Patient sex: F
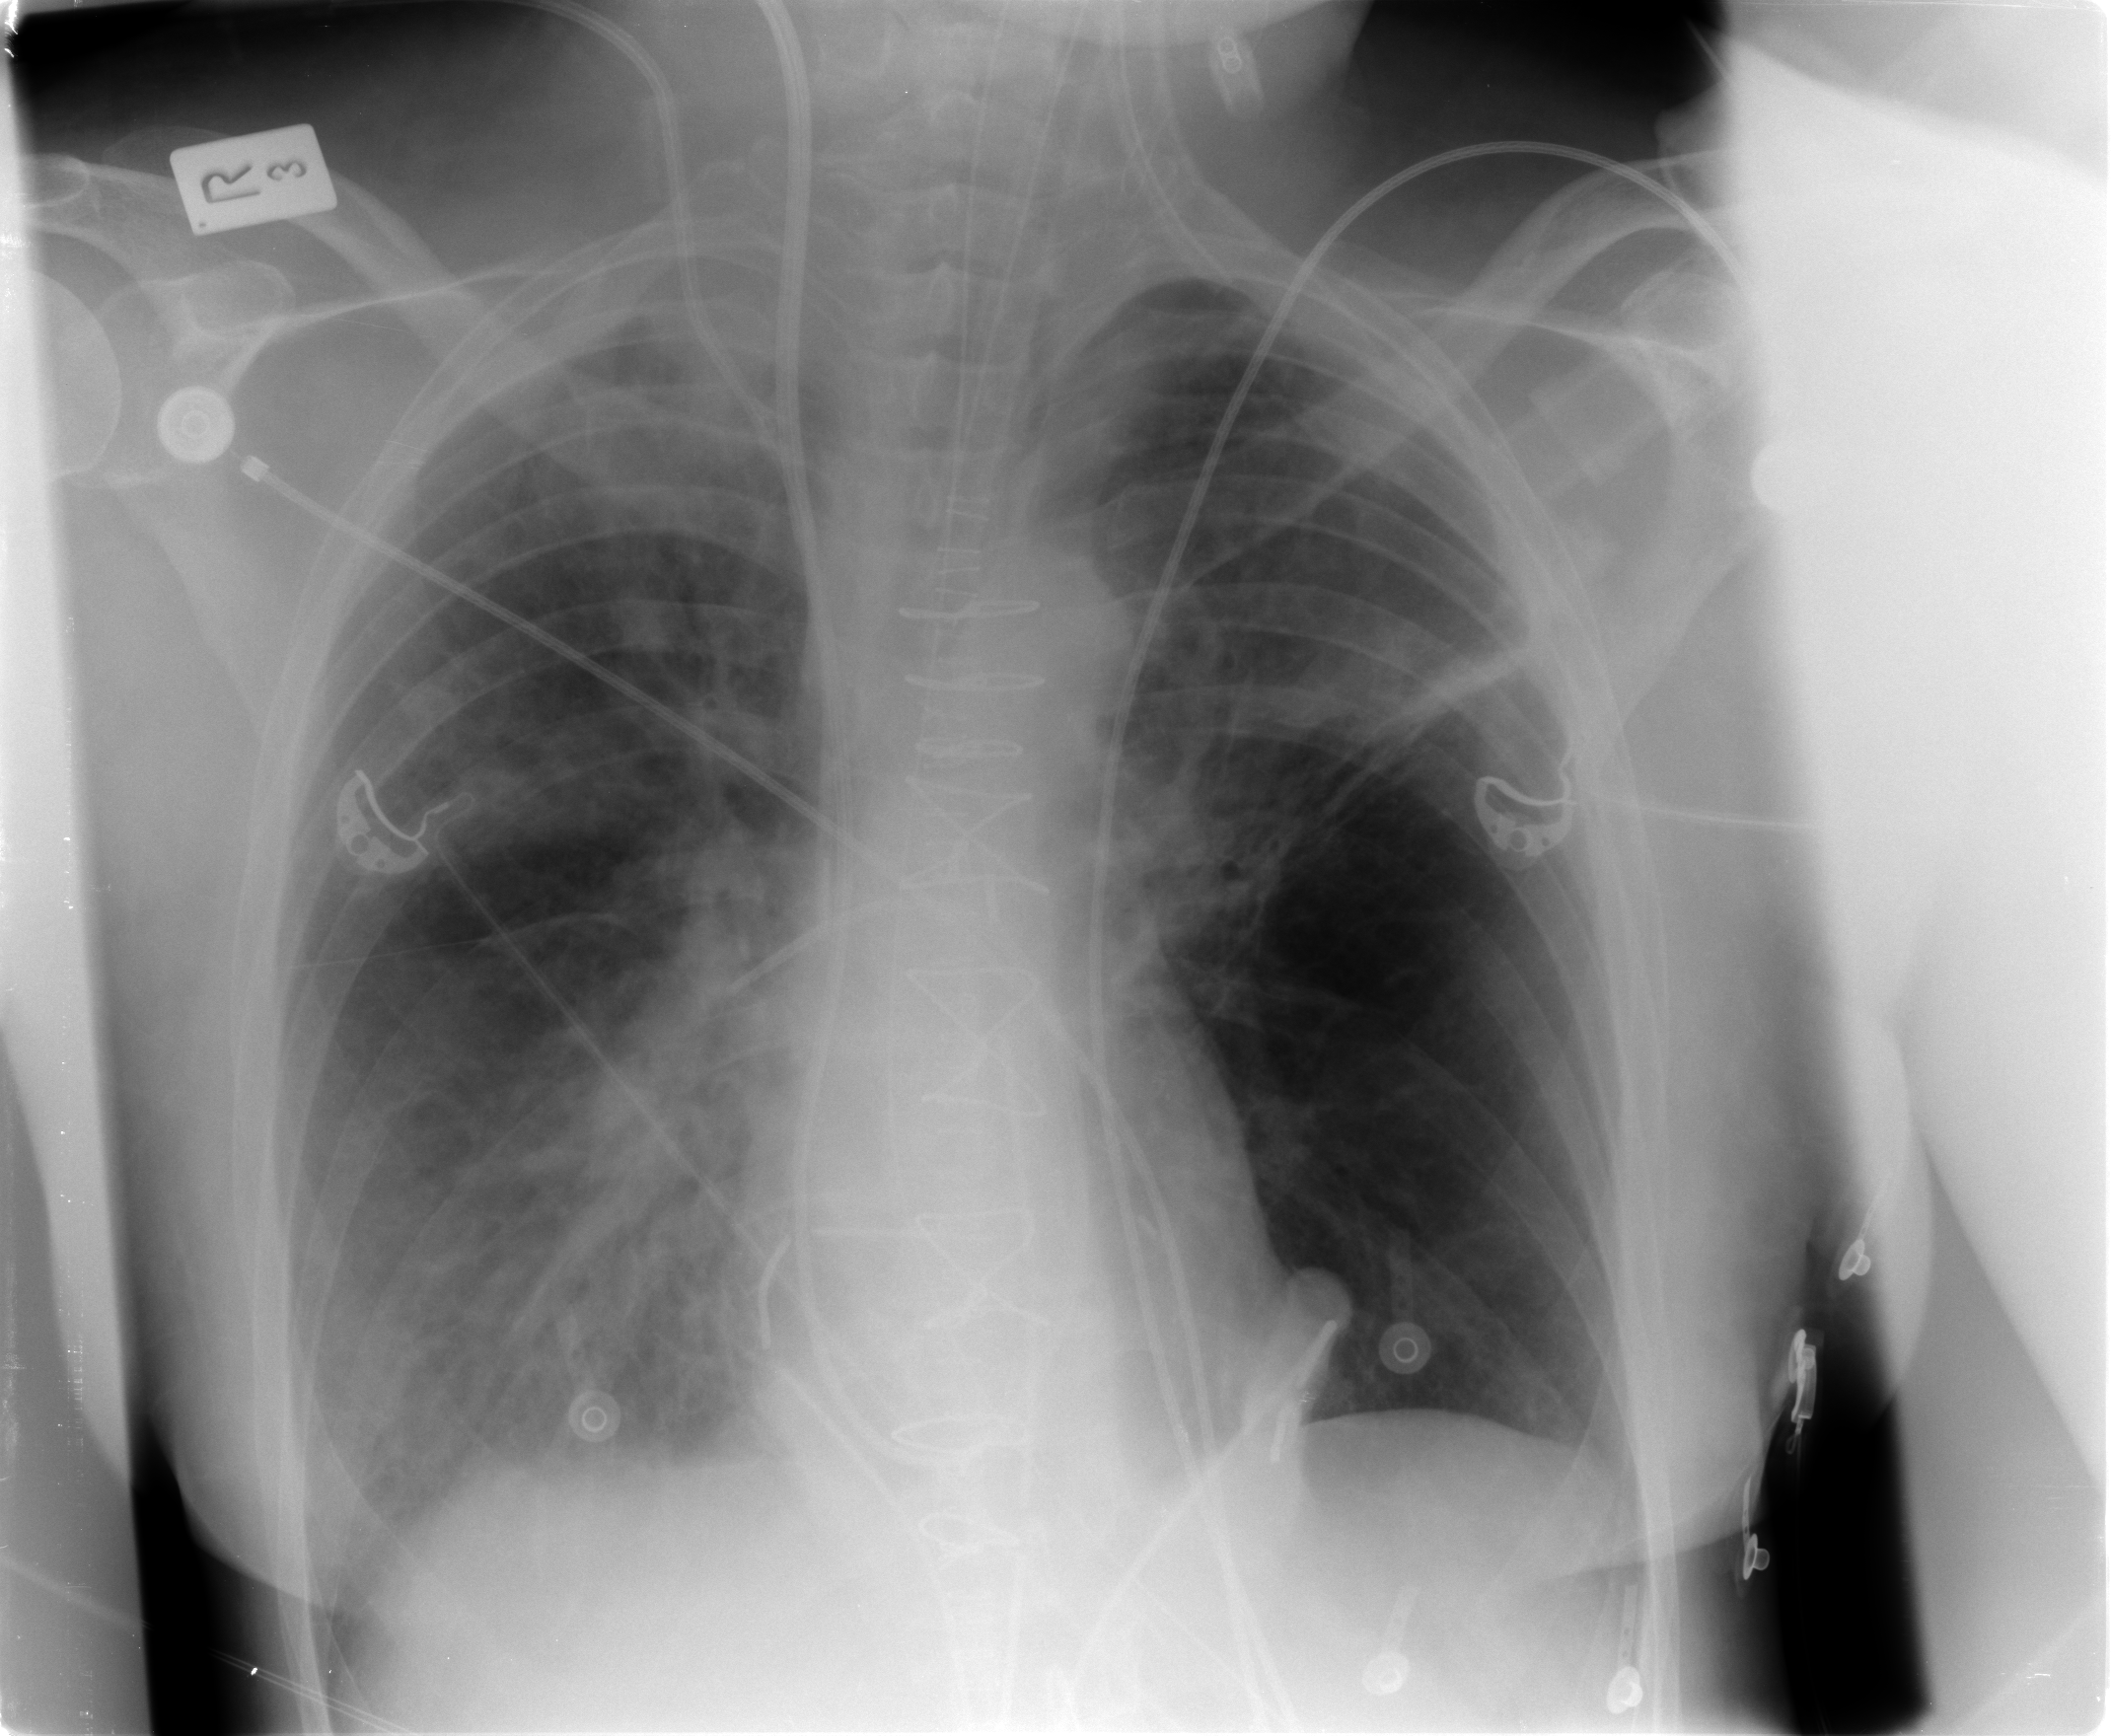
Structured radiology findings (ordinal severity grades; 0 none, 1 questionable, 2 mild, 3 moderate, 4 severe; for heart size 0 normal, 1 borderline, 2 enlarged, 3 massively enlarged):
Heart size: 0
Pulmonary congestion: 2
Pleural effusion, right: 2
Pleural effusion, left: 1
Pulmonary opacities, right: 3
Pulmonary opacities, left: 2
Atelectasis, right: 2
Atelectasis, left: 2